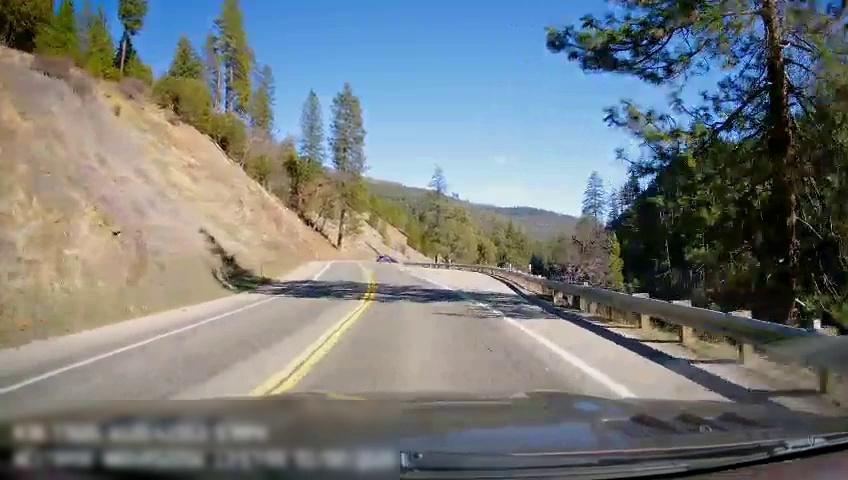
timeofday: Day
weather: Sunny
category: Drivable Space
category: Drivable Space
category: Lanes | Opposite Lane
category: Lanes | Current Lane
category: Lanes | Opposite Lane
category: Lanes | Current Lane